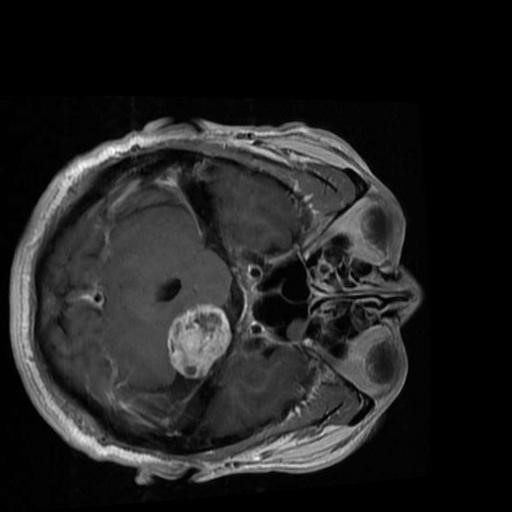
Label: brain_menin